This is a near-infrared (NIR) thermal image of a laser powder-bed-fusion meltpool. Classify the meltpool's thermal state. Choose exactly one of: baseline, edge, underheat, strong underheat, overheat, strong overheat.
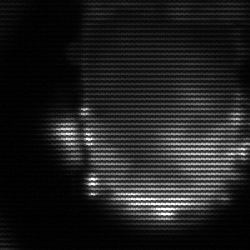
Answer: baseline